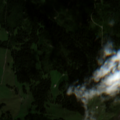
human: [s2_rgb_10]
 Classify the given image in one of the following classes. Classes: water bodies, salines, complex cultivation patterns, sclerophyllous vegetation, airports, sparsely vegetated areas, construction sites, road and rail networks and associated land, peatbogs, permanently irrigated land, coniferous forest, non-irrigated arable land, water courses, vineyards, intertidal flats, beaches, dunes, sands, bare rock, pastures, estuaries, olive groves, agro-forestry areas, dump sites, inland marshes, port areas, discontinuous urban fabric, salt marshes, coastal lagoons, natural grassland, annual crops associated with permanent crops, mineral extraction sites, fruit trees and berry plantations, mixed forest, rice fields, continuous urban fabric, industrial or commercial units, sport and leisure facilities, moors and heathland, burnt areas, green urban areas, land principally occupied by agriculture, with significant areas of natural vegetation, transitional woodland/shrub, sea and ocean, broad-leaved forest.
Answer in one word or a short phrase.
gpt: pastures, coniferous forest, mixed forest, moors and heathland, transitional woodland/shrub